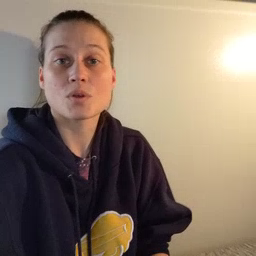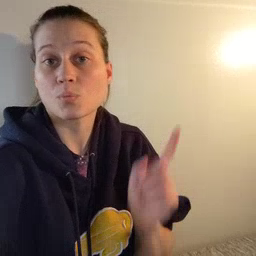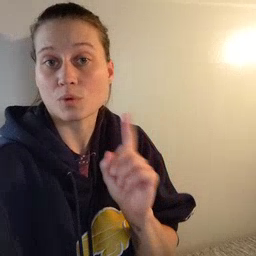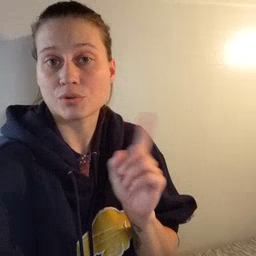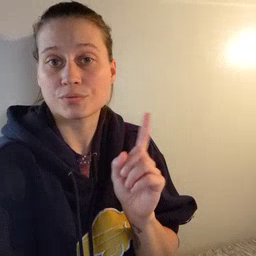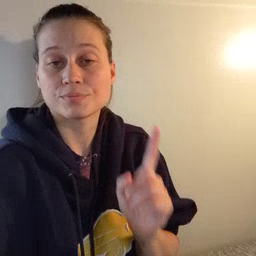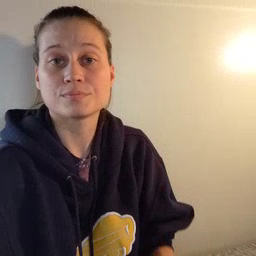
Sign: where